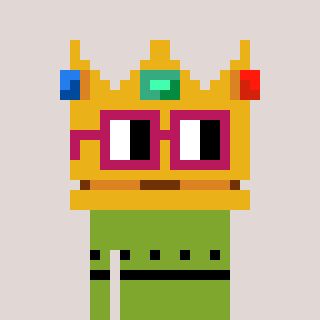
a pixel art character with square dark red glasses, a crown-shaped head and a slimegreen-colored body on a warm background